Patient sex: F
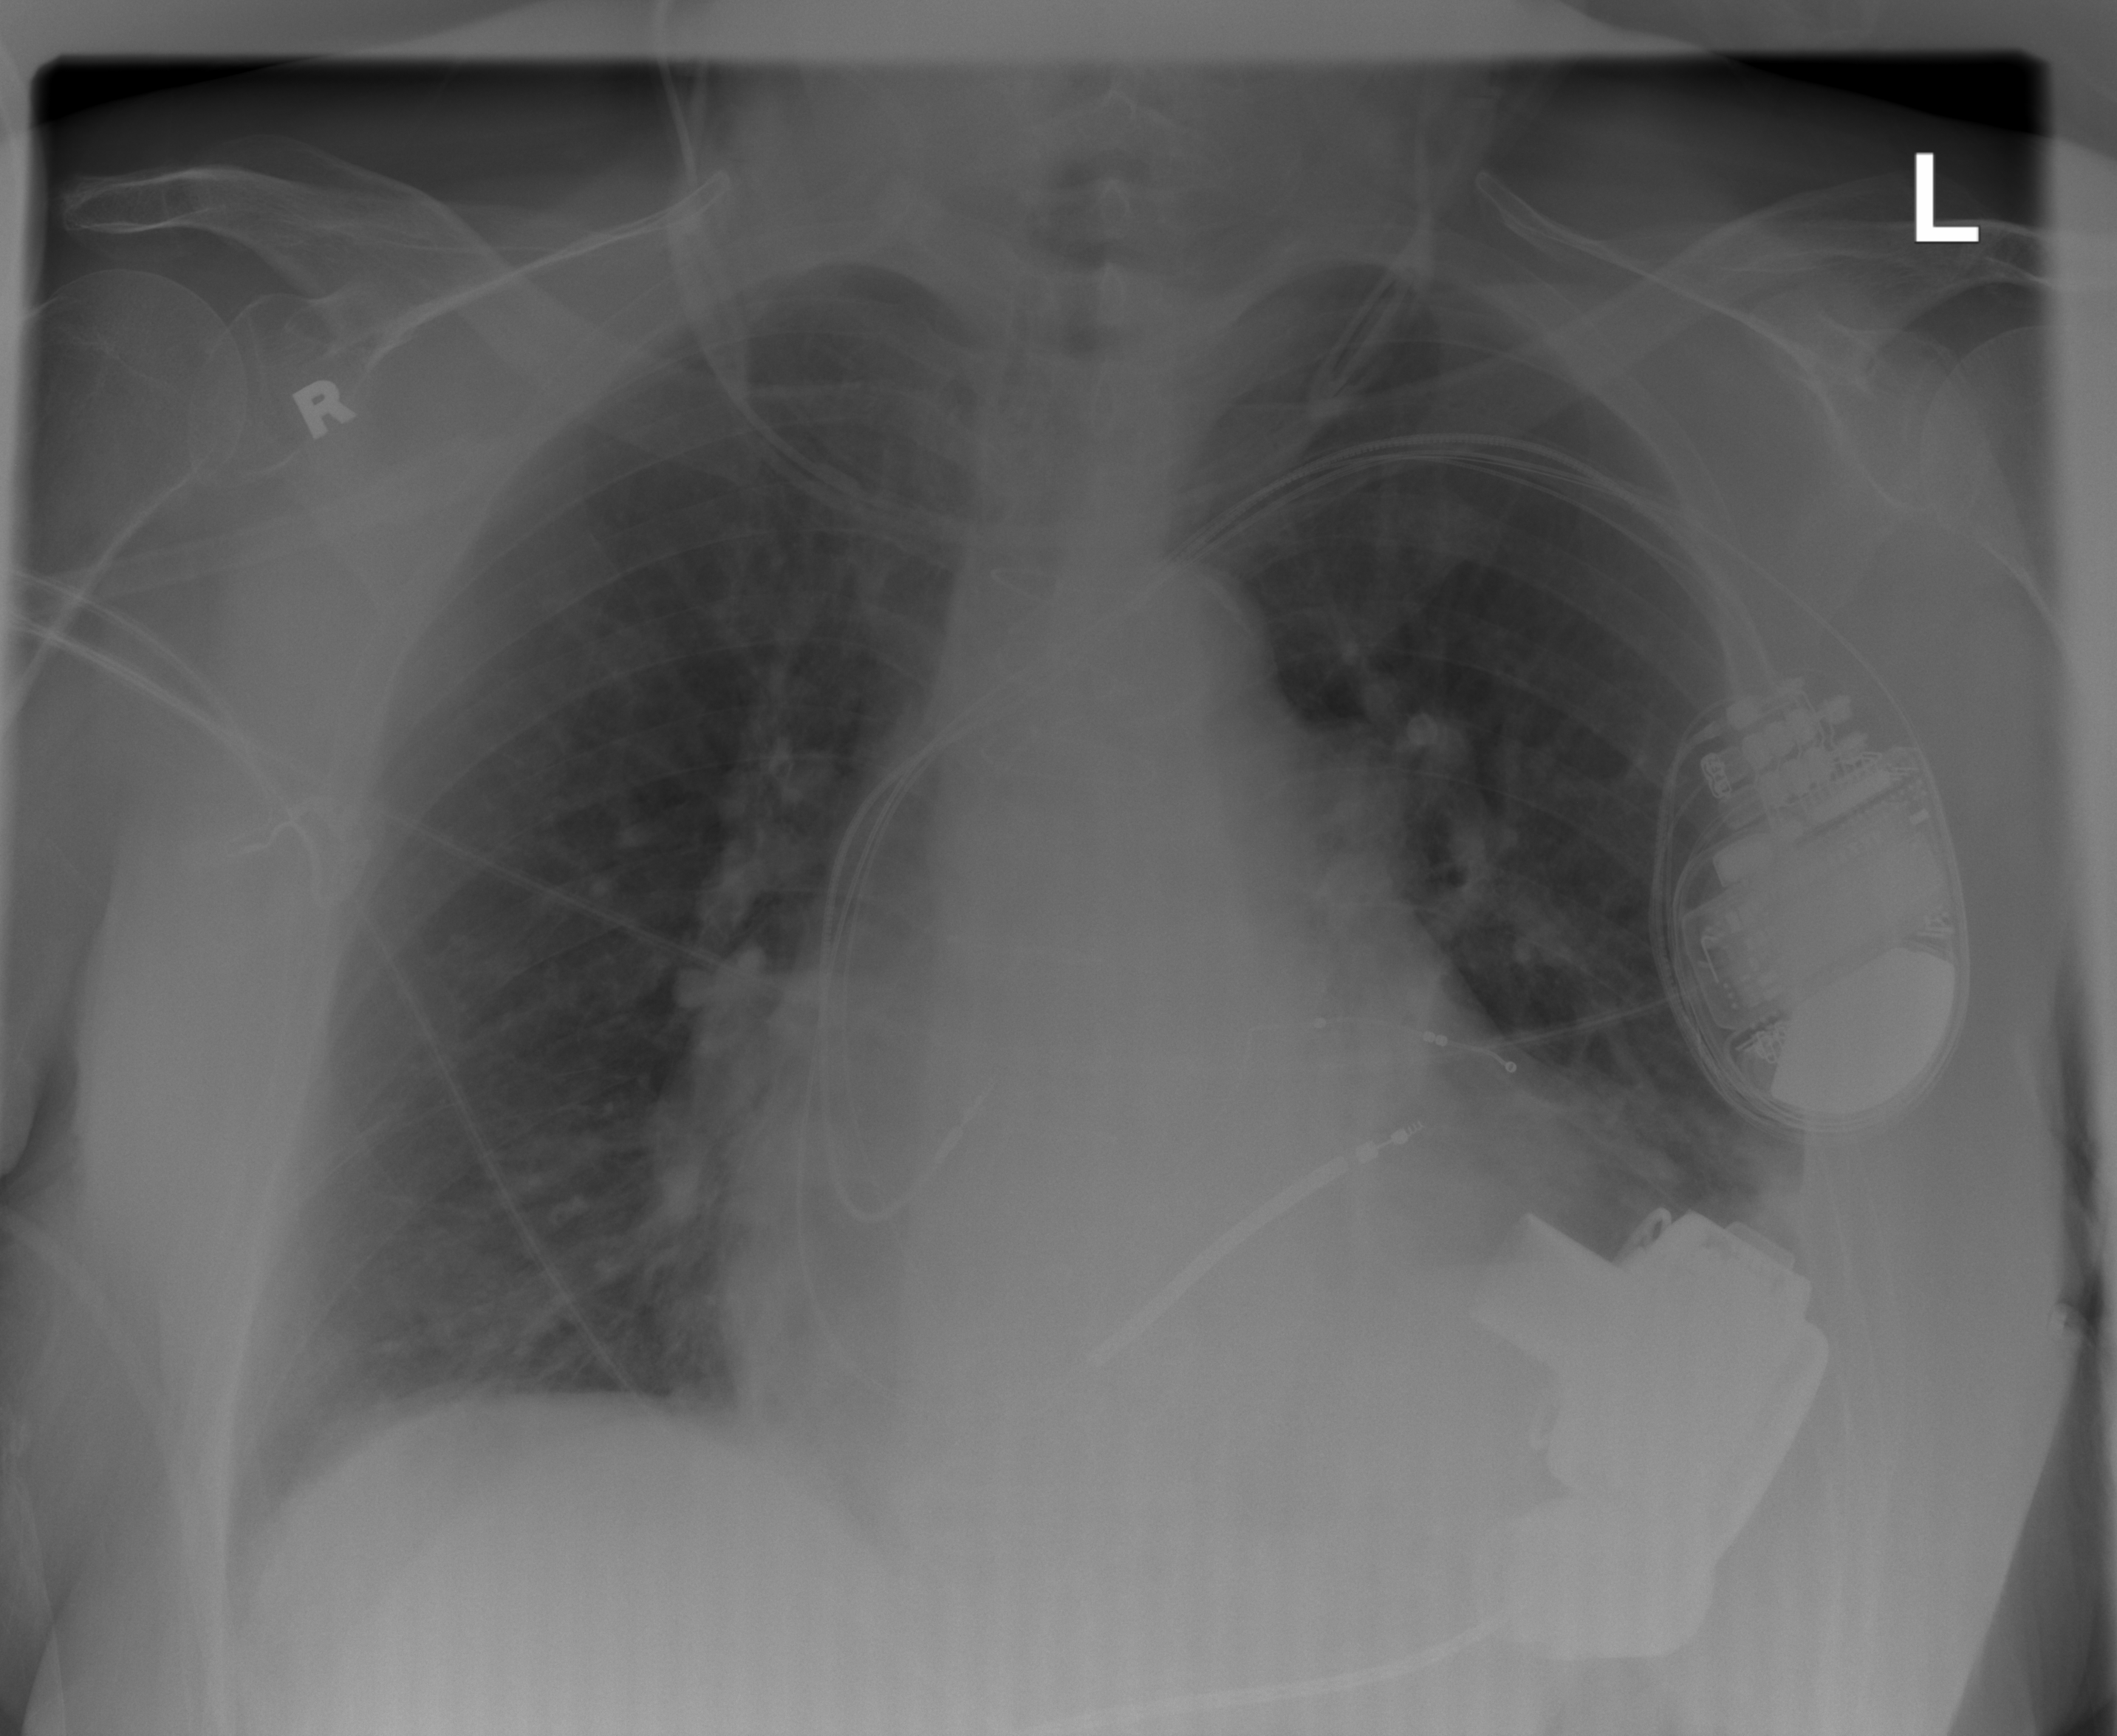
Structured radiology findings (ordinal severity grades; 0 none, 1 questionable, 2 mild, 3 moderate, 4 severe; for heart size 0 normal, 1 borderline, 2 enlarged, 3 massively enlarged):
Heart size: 2
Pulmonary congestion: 1
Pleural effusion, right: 0
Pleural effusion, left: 2
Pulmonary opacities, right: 0
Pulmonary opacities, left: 0
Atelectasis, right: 0
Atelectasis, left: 2